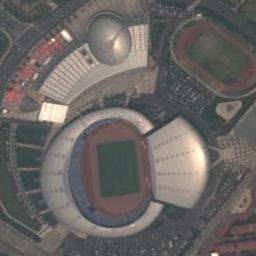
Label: stadium